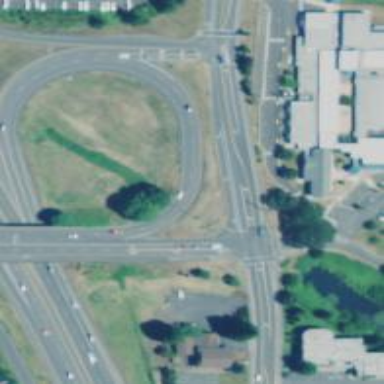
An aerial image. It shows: Solid stop line on the road.